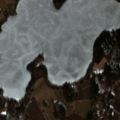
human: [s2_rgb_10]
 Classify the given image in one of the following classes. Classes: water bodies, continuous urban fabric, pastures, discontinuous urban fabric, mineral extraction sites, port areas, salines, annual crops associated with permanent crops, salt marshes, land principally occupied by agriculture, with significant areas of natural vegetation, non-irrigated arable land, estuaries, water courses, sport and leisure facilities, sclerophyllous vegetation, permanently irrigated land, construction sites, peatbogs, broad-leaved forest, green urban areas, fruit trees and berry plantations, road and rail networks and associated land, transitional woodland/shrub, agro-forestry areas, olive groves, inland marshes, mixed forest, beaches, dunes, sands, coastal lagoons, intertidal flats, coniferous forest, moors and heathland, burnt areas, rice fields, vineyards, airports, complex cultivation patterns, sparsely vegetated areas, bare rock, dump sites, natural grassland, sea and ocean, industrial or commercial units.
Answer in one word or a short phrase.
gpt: non-irrigated arable land, land principally occupied by agriculture, with significant areas of natural vegetation, broad-leaved forest, mixed forest, water bodies